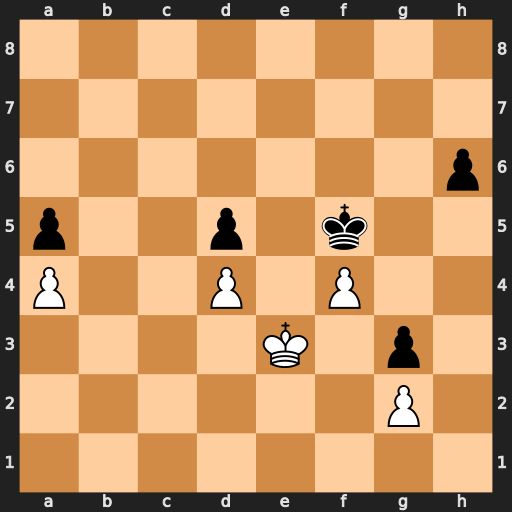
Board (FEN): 8/8/7p/p2p1k2/P2P1P2/4K1p1/6P1/8
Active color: w
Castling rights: -
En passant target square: -
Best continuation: Kf3 h5 Kxg3 Ke4 Kh4